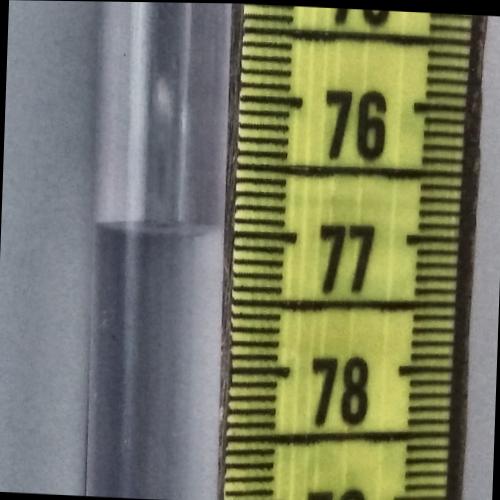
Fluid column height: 77.0 cm